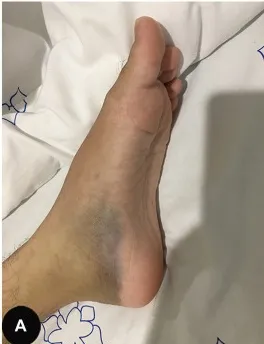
(A,B) Ecchymoses and mild swelling of both lower extremities.
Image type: medical_photograph (skin_photograph)